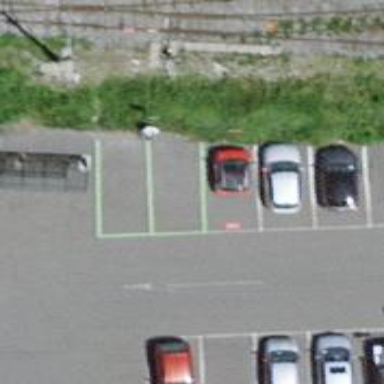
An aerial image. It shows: Charging station.